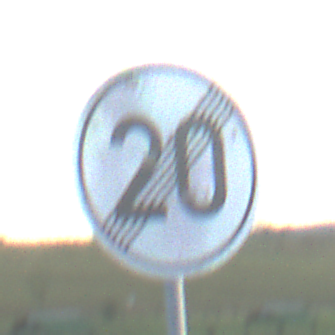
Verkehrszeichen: EndeGeschwindigkeit20
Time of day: SunriseSunset
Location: Outdoor (RoadRail)
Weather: PartlyCloudy
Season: NotSpecified
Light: Natural